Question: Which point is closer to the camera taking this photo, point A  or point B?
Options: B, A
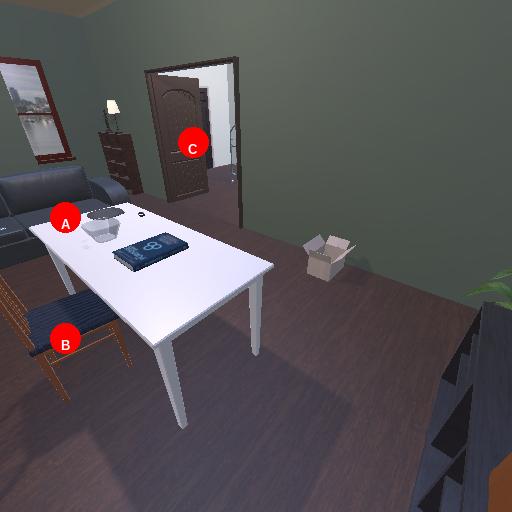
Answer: B